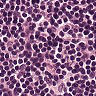
Metastatic tissue present: no